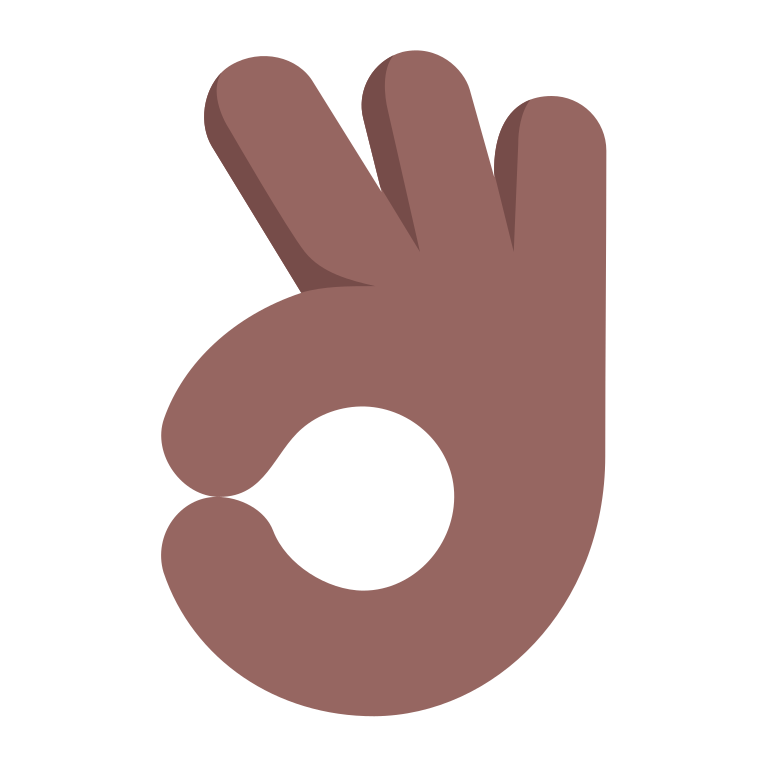
ok hand flat  dark